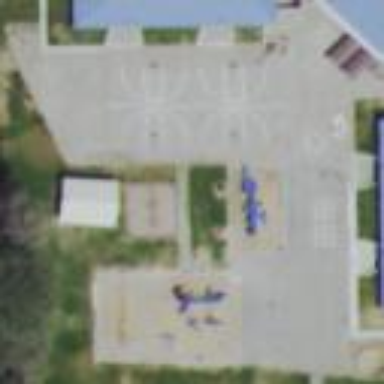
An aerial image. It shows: Schoolyard with footway running through it.